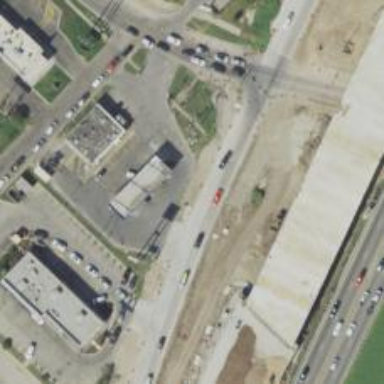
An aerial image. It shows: Secondary road with frontage road.